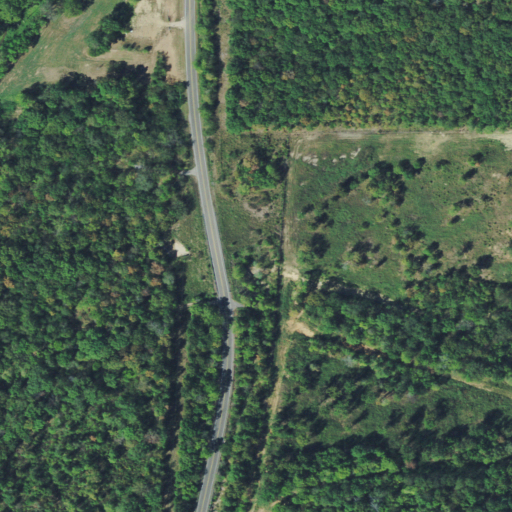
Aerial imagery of valley in Oklahoma named White Van Hollow containing deciduous forest, open development, shrub, low intensity development, medium intensity development, and pasture